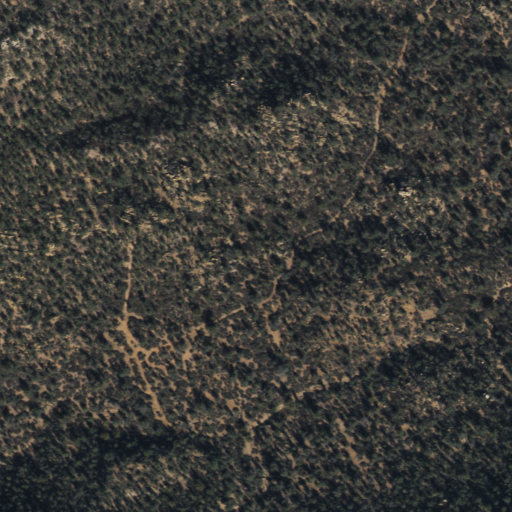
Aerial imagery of plain(s) in Arizona named Bear Flat containing evergreen forest and shrub